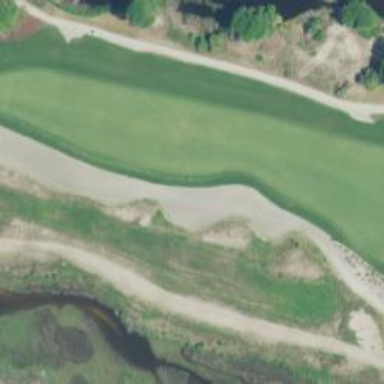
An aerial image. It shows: Area with grass used as rough in golf course.